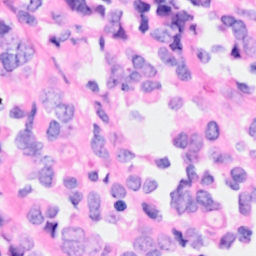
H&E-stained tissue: Breast